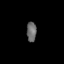
Tissue: prostate
Cell type: T cells
Senescence score: 0.7612
Nuclear area (px): 189
Mean DAPI intensity: 106.074